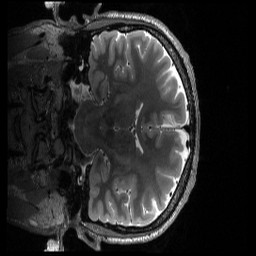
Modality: T2w
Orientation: coronal
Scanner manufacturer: siemens
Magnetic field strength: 3 T
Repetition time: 3.2 s
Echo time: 0.563 s